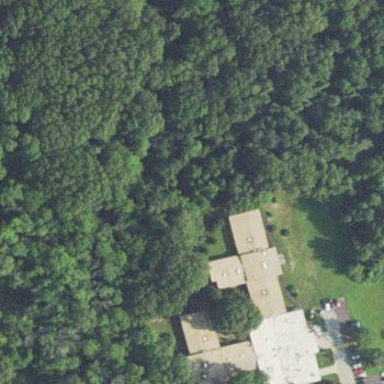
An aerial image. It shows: Nursing home building.